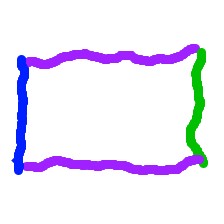
Shape: rectangle